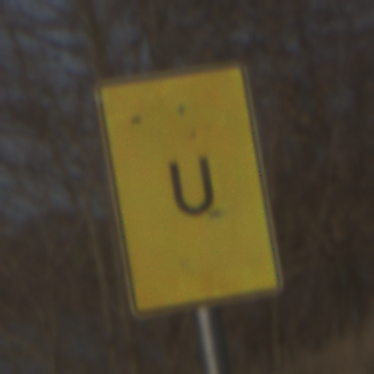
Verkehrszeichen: AnkuendigungOderFortsetzungUmleitungOhnePfeilsymbol
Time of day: MorningAfternoon
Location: Outdoor (Nature)
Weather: PartlyCloudy
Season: NotSpecified
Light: Natural